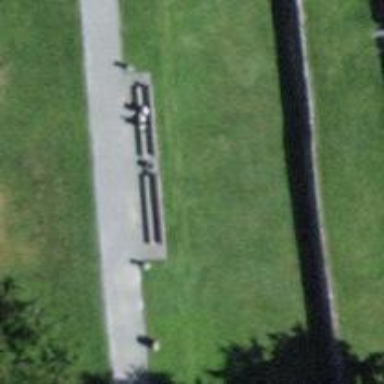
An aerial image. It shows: Bench.